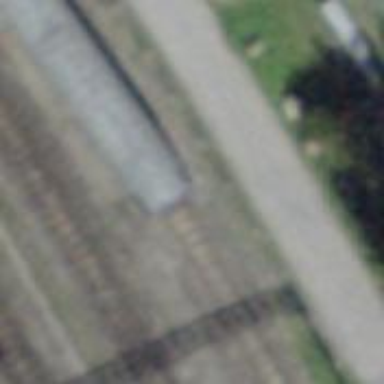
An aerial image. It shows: Narrow-gauge railway with electrified tracks using contact line. Located in service yard with one track.